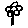
Label: flower